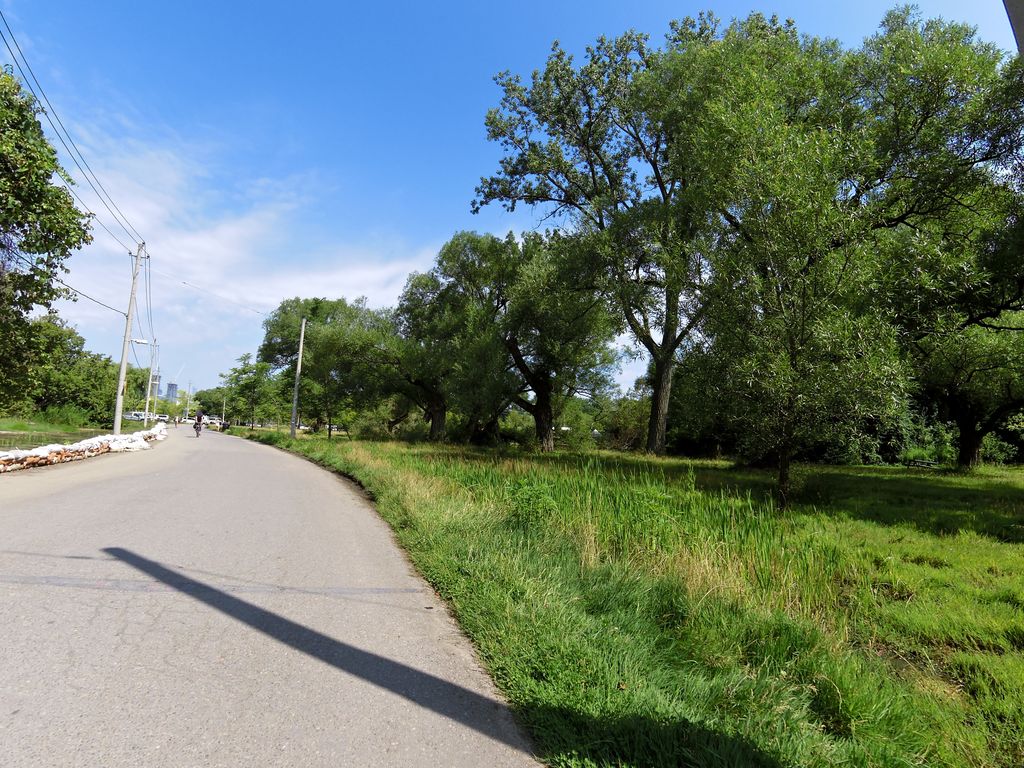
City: toronto